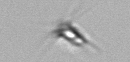
Label: Calciopappus